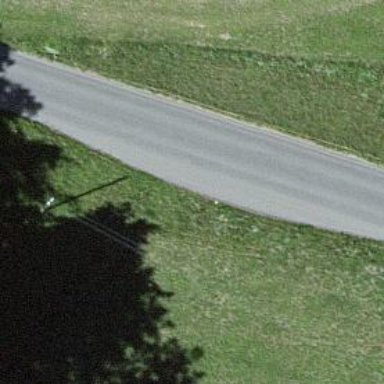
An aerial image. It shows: Passing place on the road.